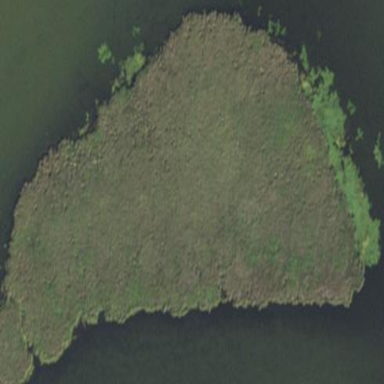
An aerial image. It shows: Island wetland with marsh ecosystem.